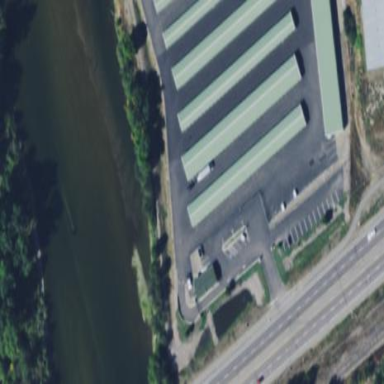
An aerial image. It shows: Building housing storage rental shop.